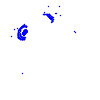
Particle: electron